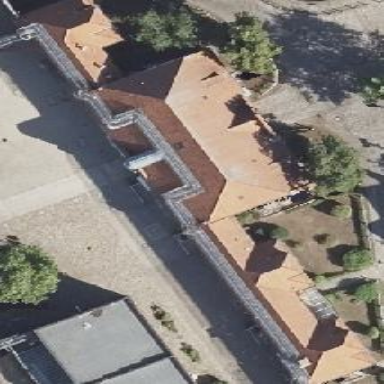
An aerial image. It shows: Building with hipped roof shape.